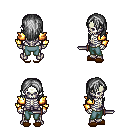
a pixel art fantasy rpg character, male body template, skeleton, gold arm armor, teal pants, gray long hairstyle, brown slippers, dagger, four views (front, back, left, right), 2x2 character sprite sheet, small pixel art, hard edges, no anti-aliasing